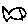
Label: fish